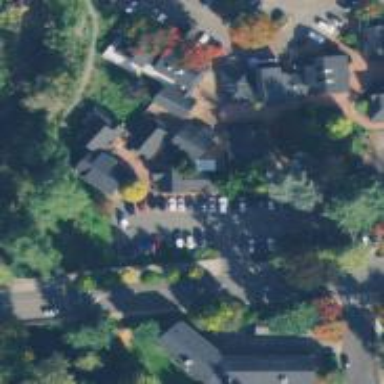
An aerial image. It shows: Healthcare clinic.